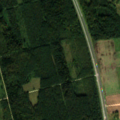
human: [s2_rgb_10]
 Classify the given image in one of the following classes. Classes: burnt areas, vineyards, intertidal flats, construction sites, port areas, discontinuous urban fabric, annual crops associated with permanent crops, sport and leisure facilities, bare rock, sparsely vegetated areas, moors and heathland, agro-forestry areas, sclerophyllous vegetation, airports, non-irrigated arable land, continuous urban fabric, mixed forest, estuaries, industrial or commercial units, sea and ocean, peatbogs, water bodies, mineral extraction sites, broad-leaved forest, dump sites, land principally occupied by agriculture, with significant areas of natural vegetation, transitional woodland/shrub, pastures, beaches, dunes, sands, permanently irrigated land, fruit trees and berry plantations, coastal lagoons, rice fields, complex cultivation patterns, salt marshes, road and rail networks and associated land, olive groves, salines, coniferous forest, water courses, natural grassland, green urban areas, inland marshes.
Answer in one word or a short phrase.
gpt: non-irrigated arable land, complex cultivation patterns, broad-leaved forest, mixed forest